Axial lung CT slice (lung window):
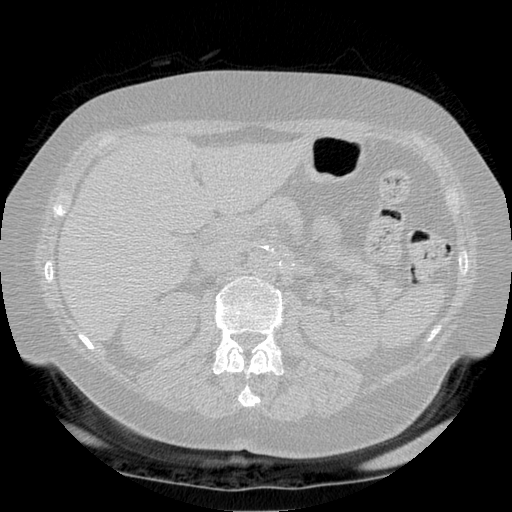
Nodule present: no